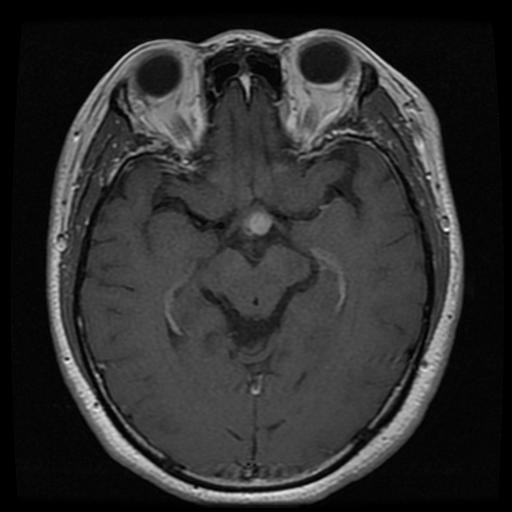
Label: pituitary